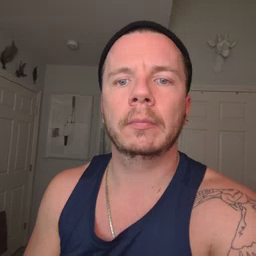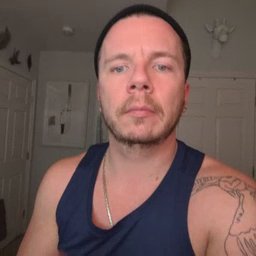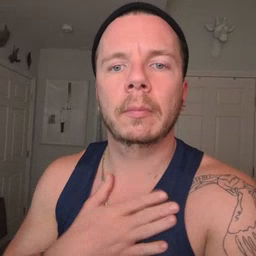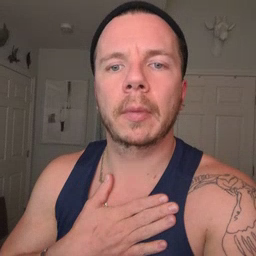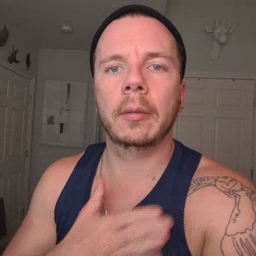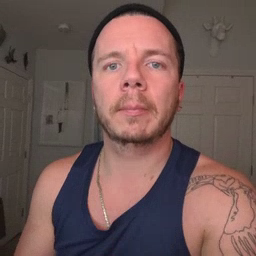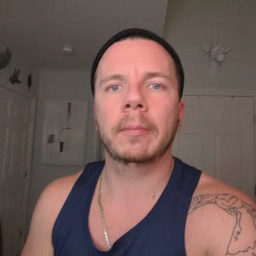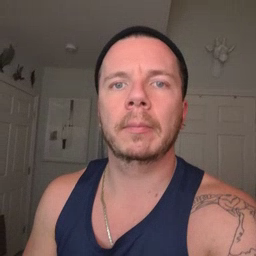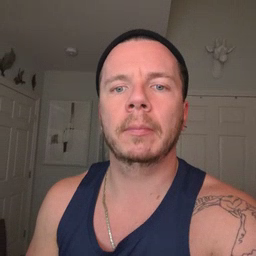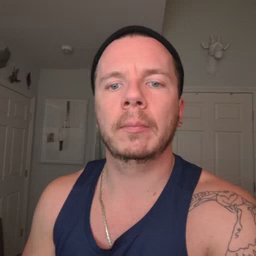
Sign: minemy